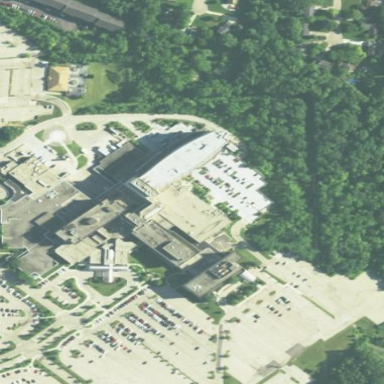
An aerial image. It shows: Hospital providing healthcare services.